Aerial crown-view tile of a tropical tree (Barro Colorado Island, Panama), acquired 20241216:
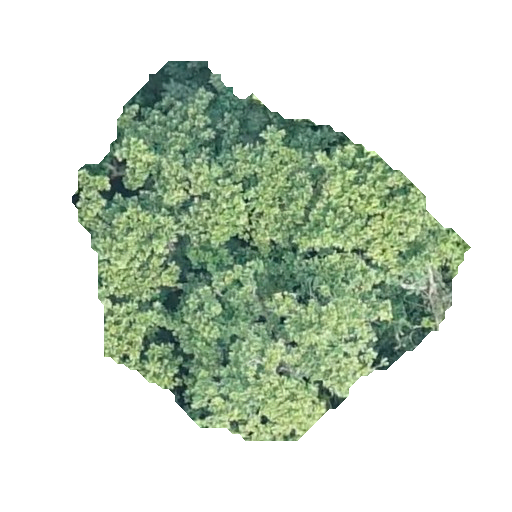
Species: Anacardium excelsum
GBIF accepted scientific name: Anacardium excelsum
Crown area: 139.12 m²